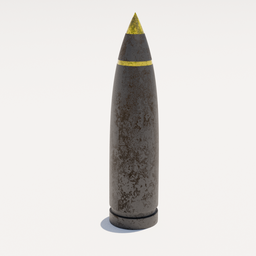
Label: tools